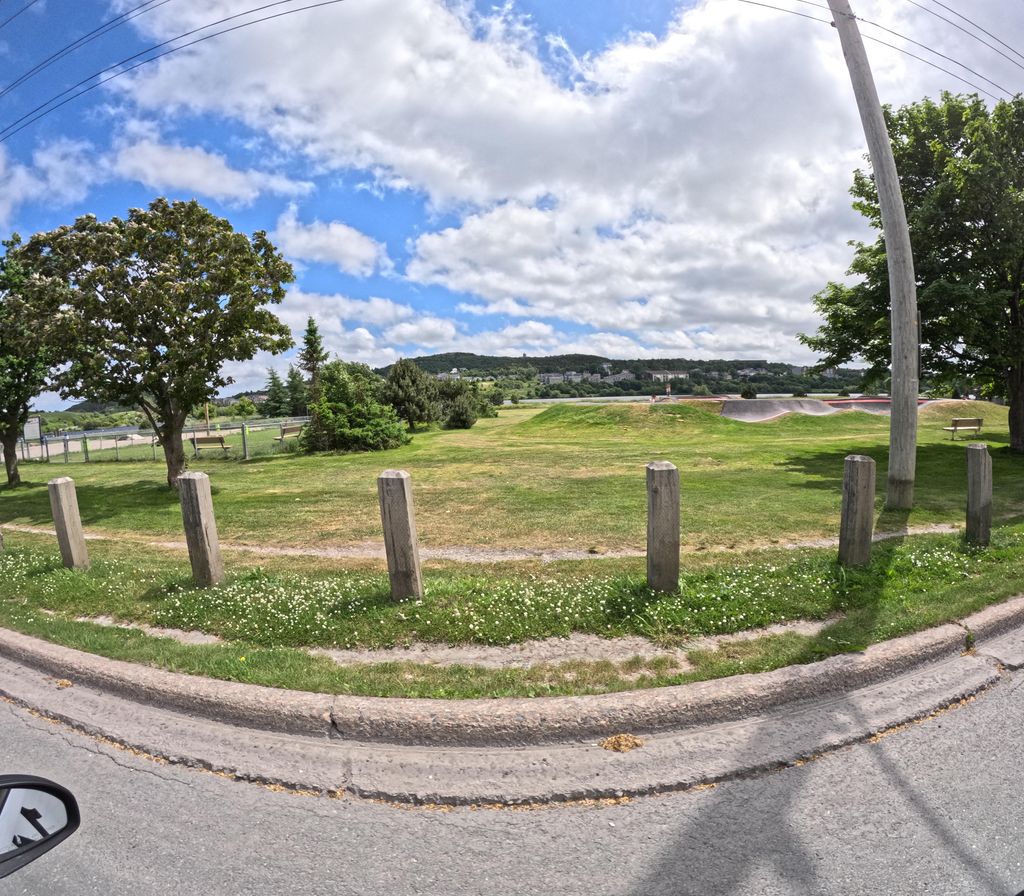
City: st_johns